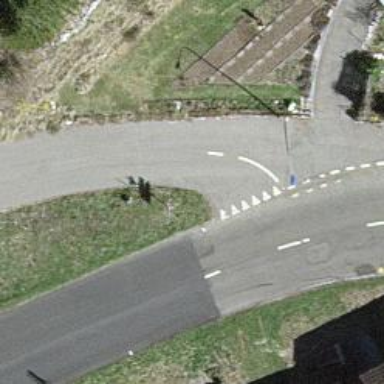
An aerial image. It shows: Tertiary road.